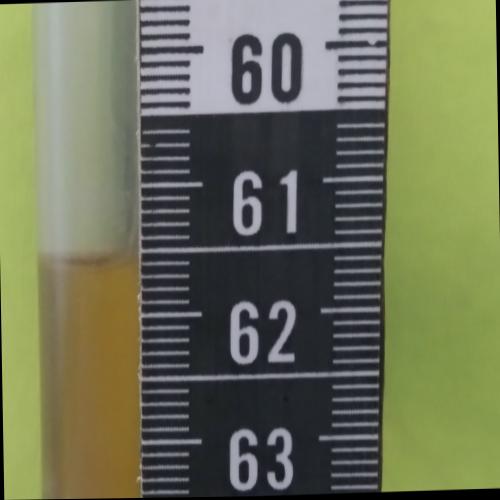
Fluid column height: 61.6 cm